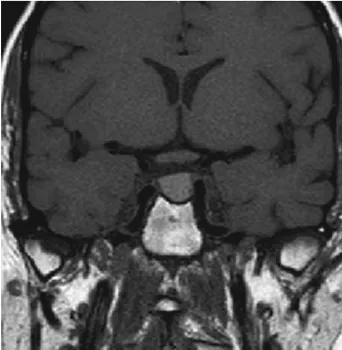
(E and F) Nonenhanced MRI: significant reduction in tumor size 4 months after starting meprednisone treatment.
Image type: radiology (mri)